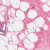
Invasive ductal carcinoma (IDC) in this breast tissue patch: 0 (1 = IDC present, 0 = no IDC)